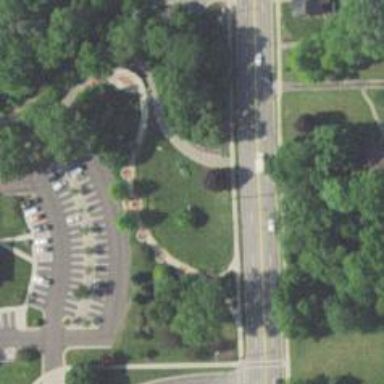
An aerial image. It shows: Memorial site with historic significance.